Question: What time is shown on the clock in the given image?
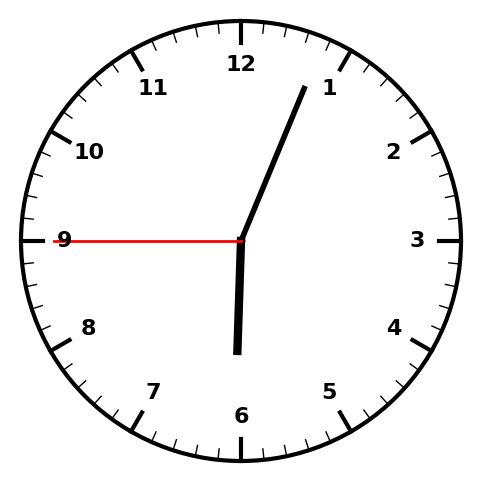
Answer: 06:03:45